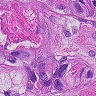
Metastatic tissue present: yes